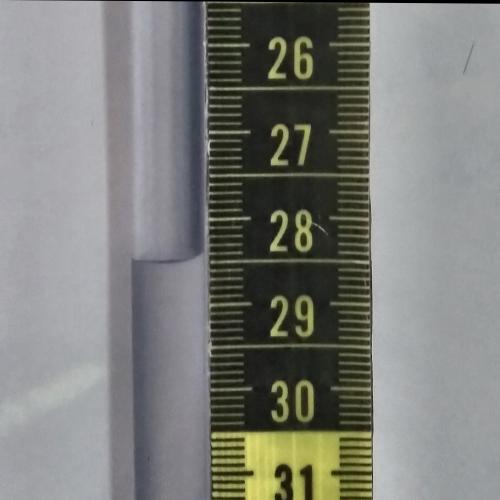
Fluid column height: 28.4 cm